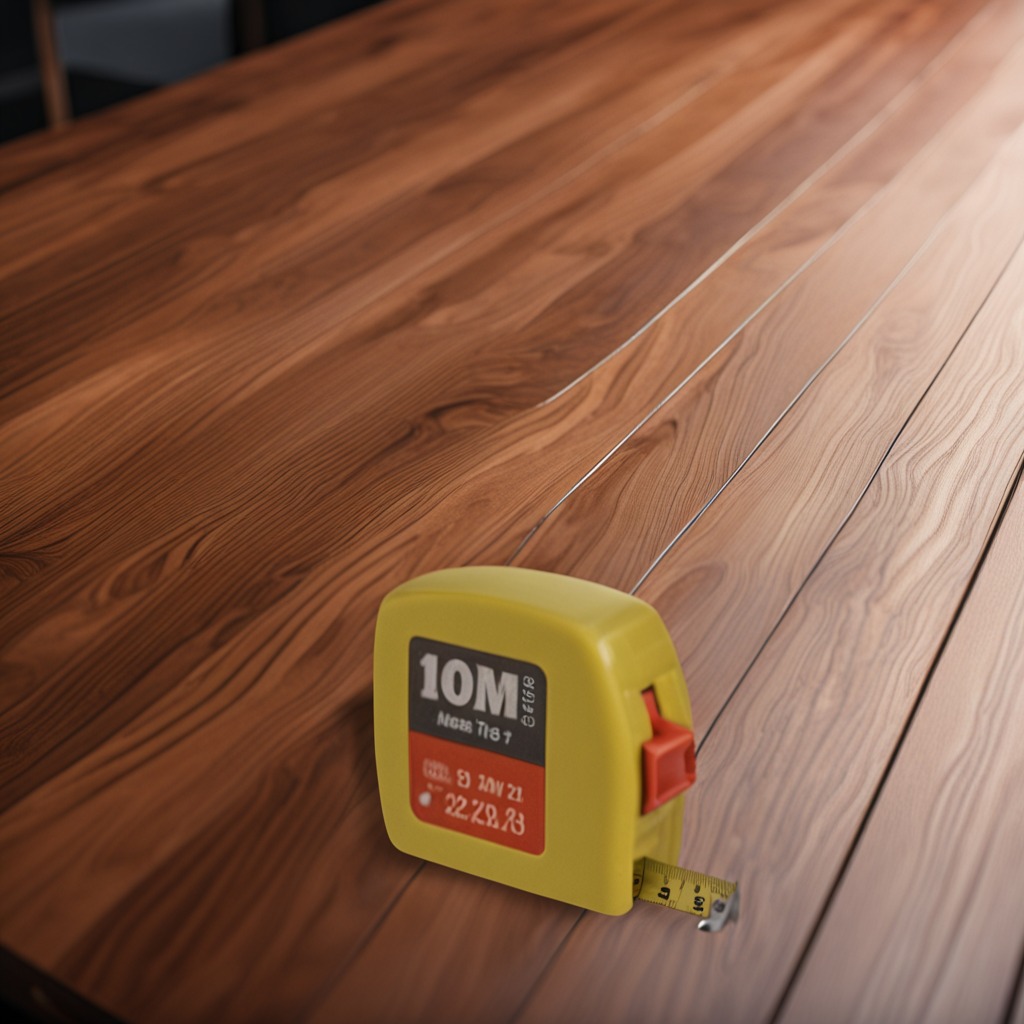
A measuring tape is lying on a wooden table in a carpentry studio.